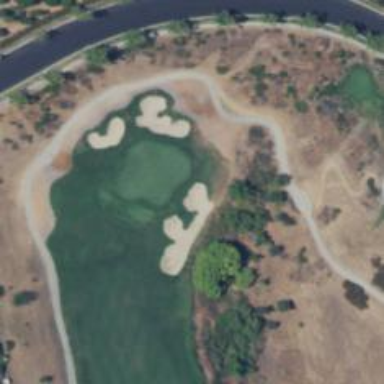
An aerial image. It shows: Golf hole.